Field crop: maize
Growth stage: 2
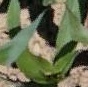
Species: maize